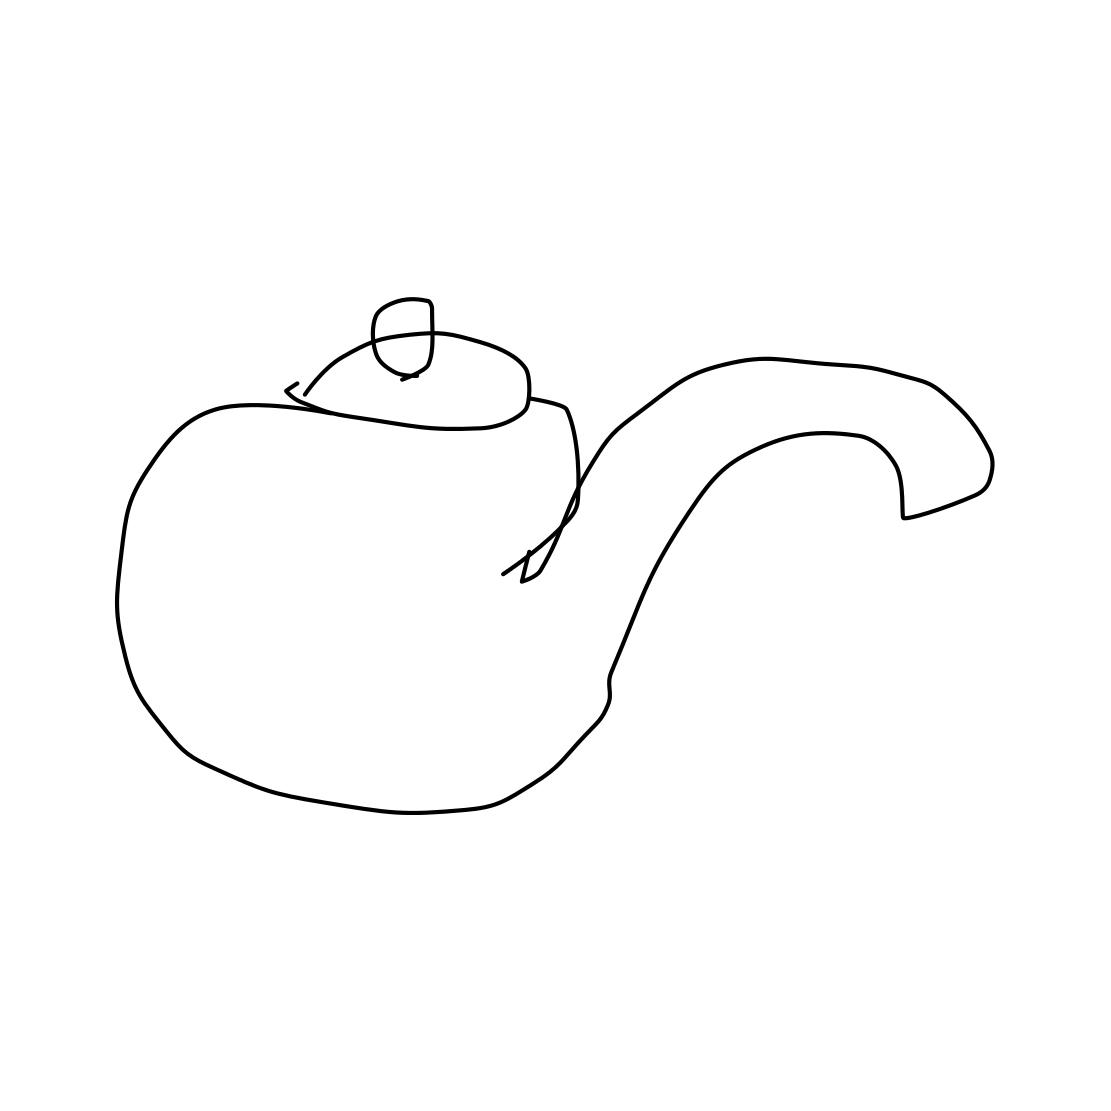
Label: teapot